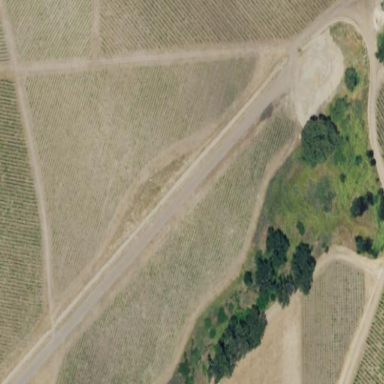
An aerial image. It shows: Vineyard.